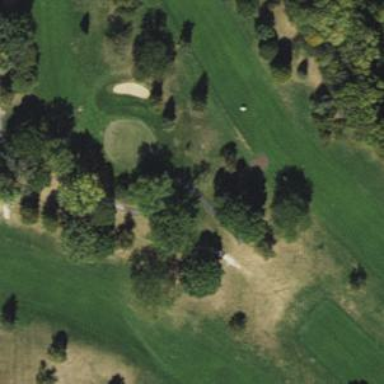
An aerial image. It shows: View of golf hole.